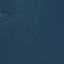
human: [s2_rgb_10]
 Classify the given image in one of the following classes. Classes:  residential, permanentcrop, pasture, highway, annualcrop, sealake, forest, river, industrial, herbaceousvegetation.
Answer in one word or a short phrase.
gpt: SeaLake